Question: I would like to align my container div to center vertically just like it is aligning himself horizontally because of 'margin: auto;'. I've searched some time on google on how to do that but it does not seem to be working for me. Maybe there is some kind of universal way to do that, as easy as 'margin: auto;' method for horizontal centering? Because it seems for me very strange that we live in 2011 year and there is still no simple css command for doing this task...
'''
#container
{
margin: auto;
width: 960px;
height: 640px;
background-color: brown;
}
'''

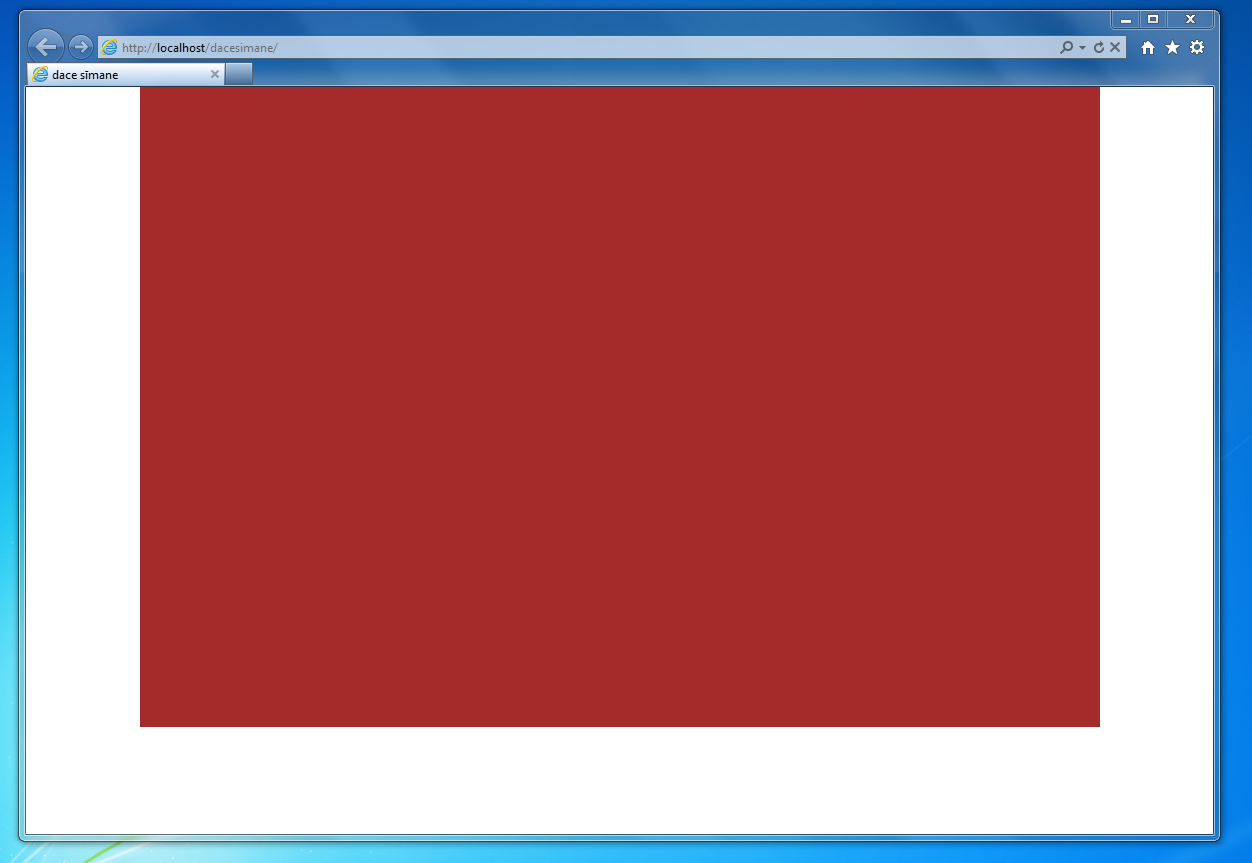
Answer: Can it be even simpler...
'''
html, body {
overflow:hidden
}
#container {
width:960px;
height:640px;
position:absolute;
top:50%;
left:50%;
margin-top:-320px;
margin-left:-480px;
background:brown
}
'''
The 'overflow:hidden' is to hide the scrollbar that appears ('html' for IE6 and 'body' for IE5). I don't know why this happens.
But if you want to keep it scrollable if the browser window is smaller, just make the height 639px and remove the 'overflow:hidden'.